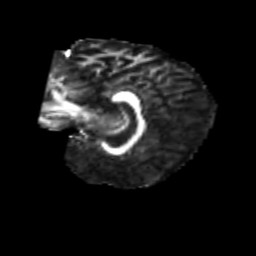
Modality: FA
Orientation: sagittal
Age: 50
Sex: female
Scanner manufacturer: siemens
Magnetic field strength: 3 T
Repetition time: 1.8 s
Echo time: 0.07 s